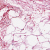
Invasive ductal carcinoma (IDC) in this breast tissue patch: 0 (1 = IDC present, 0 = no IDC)